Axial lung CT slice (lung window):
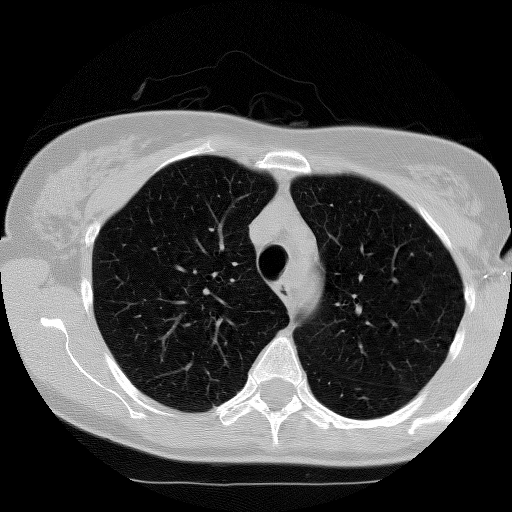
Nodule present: no